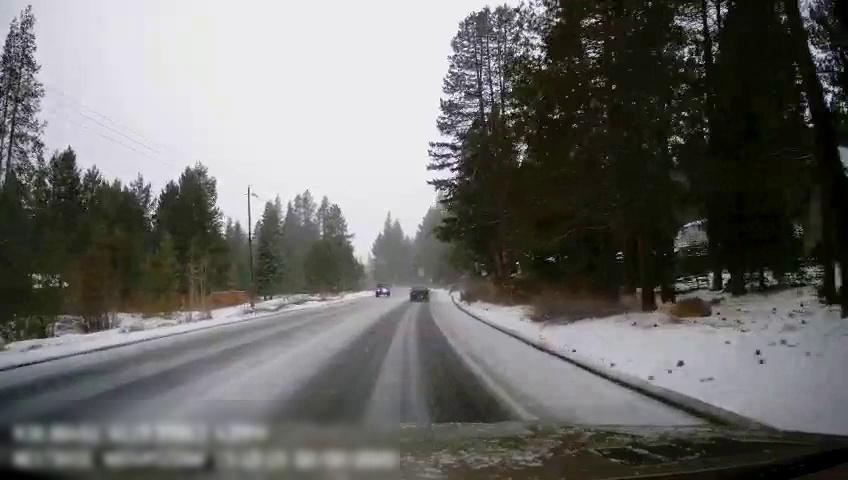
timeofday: Day
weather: Snowy
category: Drivable Space
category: Vehicles | SUV
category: Vehicles | Car
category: Lanes | Current Lane